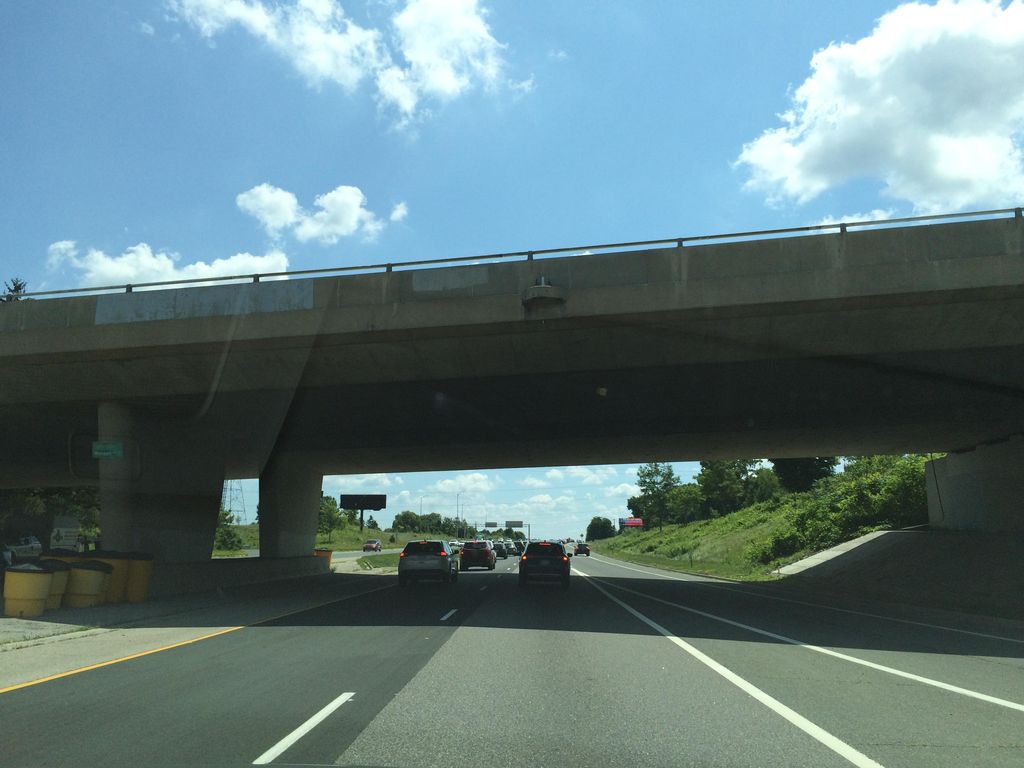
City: hamilton